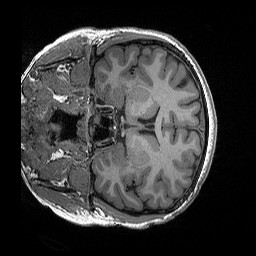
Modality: T1w
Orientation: coronal
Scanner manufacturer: siemens
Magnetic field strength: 3 T
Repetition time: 2.3 s
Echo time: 0.00294 s